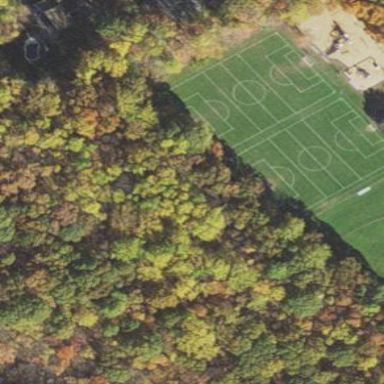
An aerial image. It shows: Soccer pitch for outdoor sports and leisure activities.